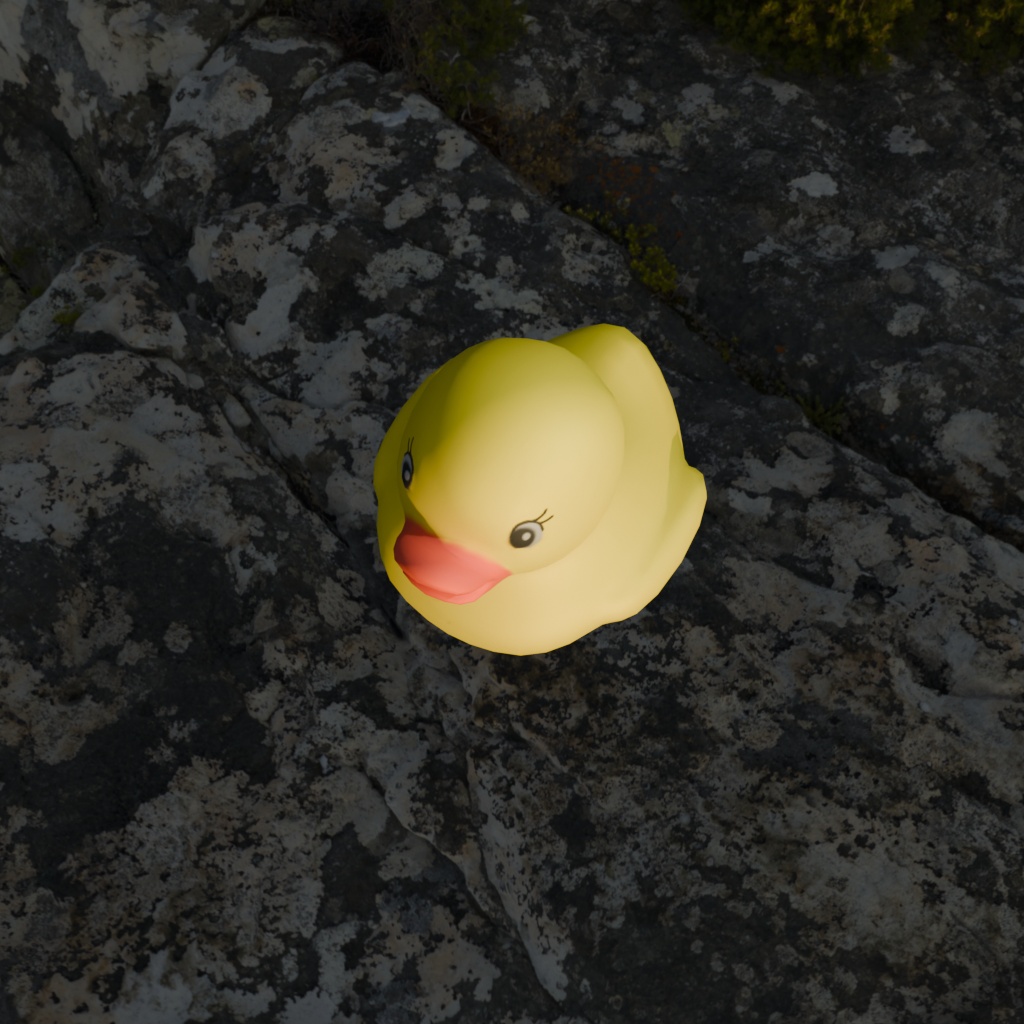
an image of a yellow rubber duck seen from <front_left_top> in a golden sunset over rocky mountains.